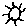
Label: sun